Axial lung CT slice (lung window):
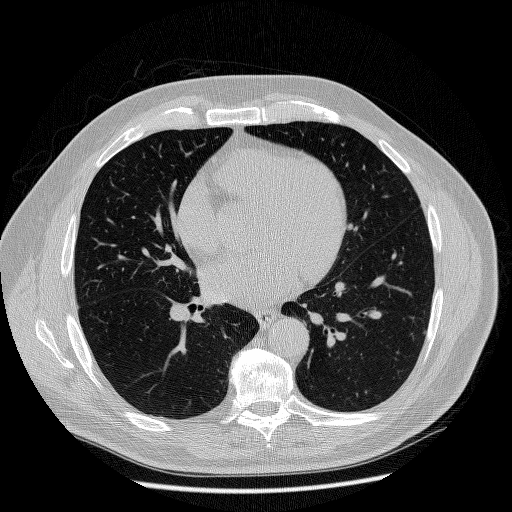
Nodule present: no